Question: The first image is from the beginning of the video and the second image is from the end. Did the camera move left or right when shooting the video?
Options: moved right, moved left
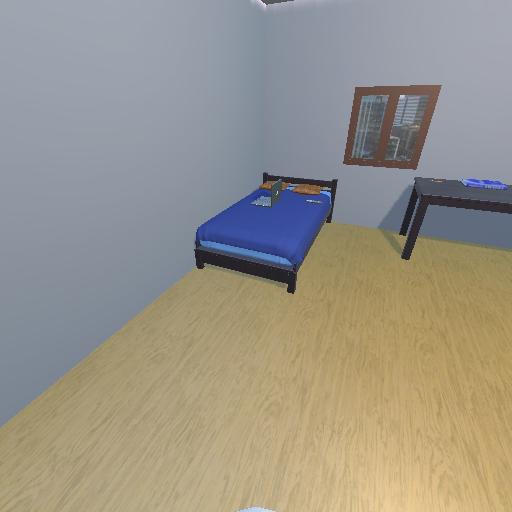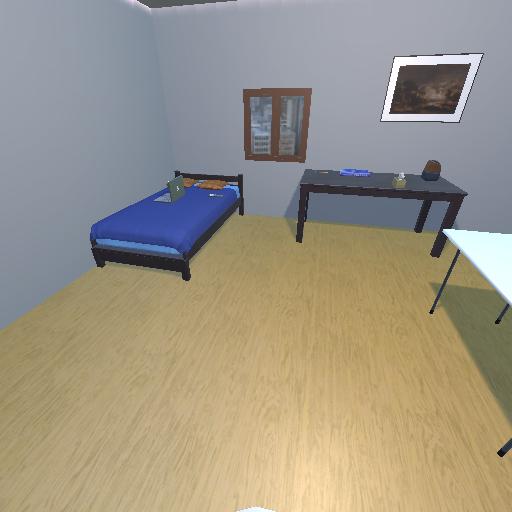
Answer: moved right